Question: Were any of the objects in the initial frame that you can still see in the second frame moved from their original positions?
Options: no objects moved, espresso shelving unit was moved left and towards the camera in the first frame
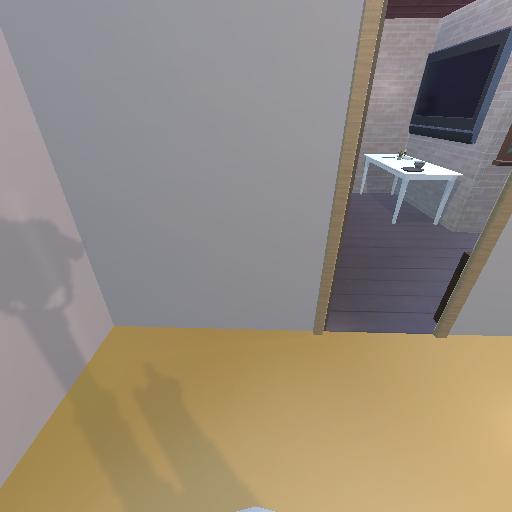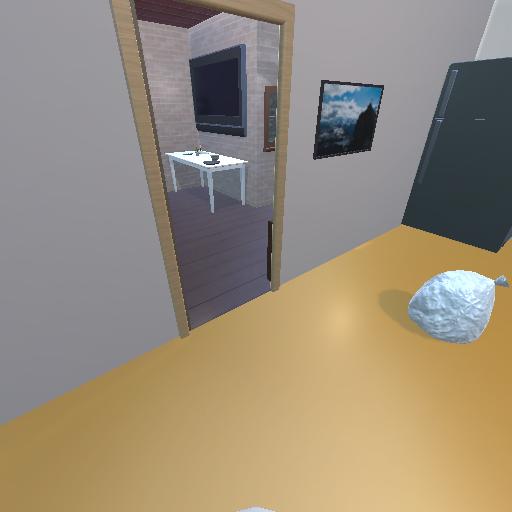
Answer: no objects moved